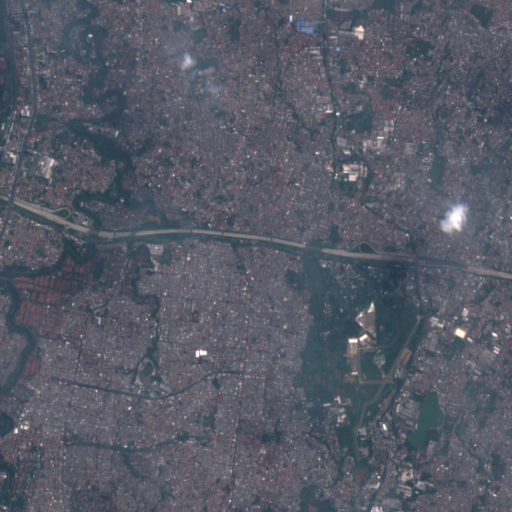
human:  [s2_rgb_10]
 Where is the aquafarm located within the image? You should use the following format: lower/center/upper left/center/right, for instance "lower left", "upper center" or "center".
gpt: The aquafarm is located in the lower right of the image.
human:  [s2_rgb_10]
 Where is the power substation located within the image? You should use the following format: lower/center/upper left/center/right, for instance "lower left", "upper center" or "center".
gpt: The power substation is located in the upper left of the image.
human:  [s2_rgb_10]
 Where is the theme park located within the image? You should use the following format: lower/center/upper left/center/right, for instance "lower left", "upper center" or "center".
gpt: The theme park is located in the lower right of the image.
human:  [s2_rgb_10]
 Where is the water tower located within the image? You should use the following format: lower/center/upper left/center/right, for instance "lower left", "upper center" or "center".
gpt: The water tower is located in the center left of the image.
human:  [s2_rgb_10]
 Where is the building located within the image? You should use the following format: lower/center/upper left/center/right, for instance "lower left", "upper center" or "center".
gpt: There is no building in the image.